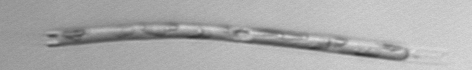
Label: Eucampia_morphytype1